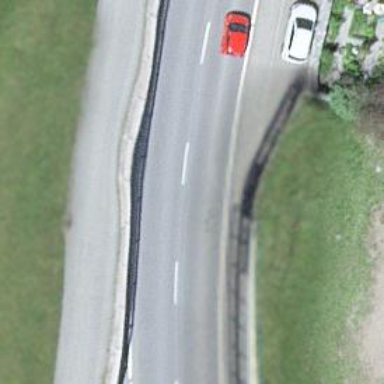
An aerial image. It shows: Primary highway.